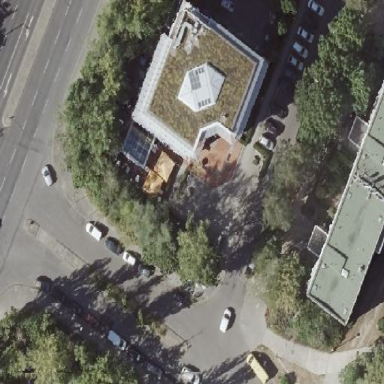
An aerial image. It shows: Office building with flat roof.